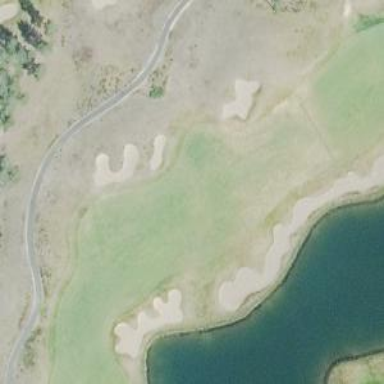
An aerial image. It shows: Golf hole.